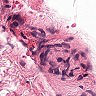
Metastatic tissue present: no